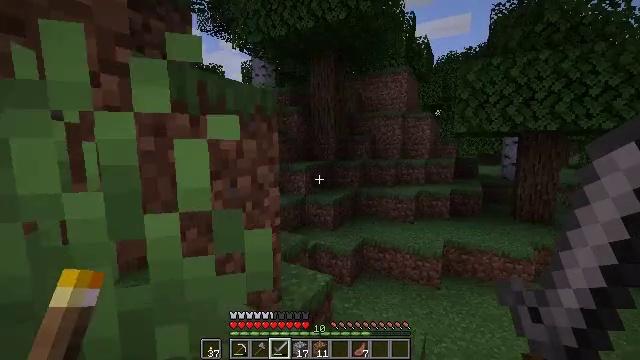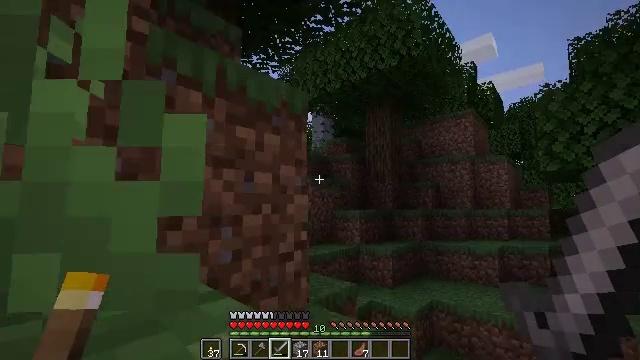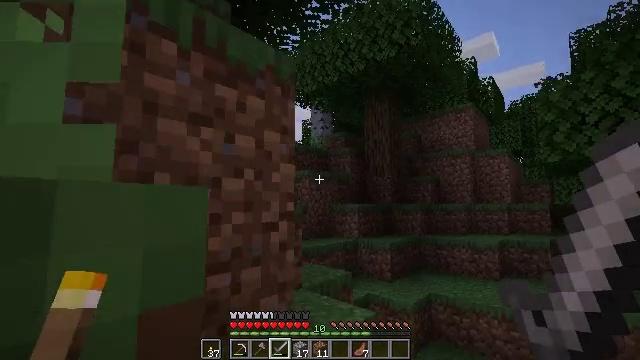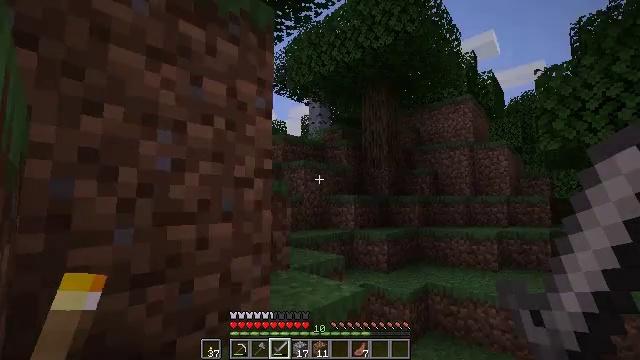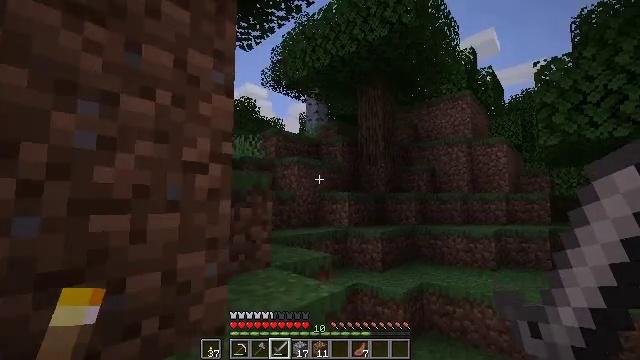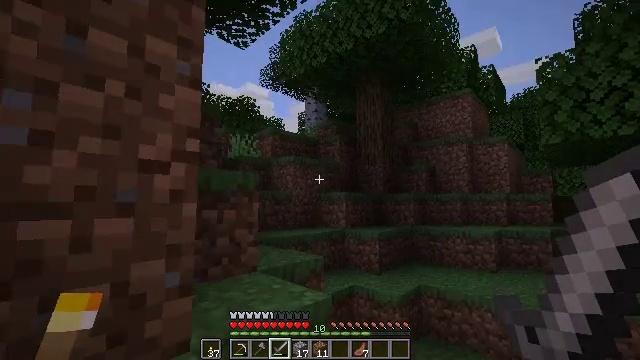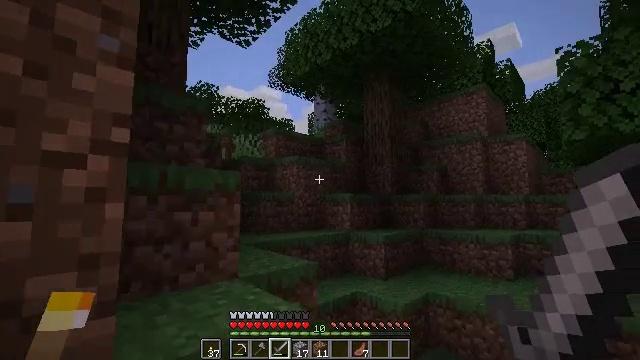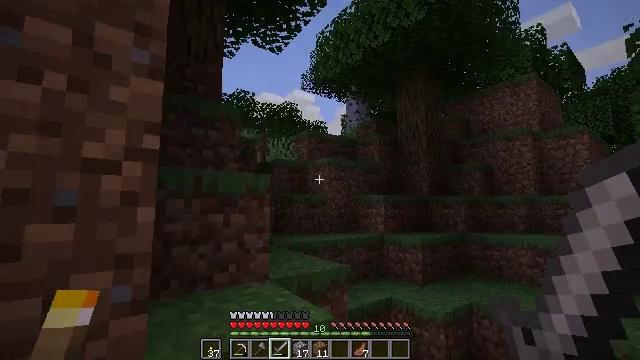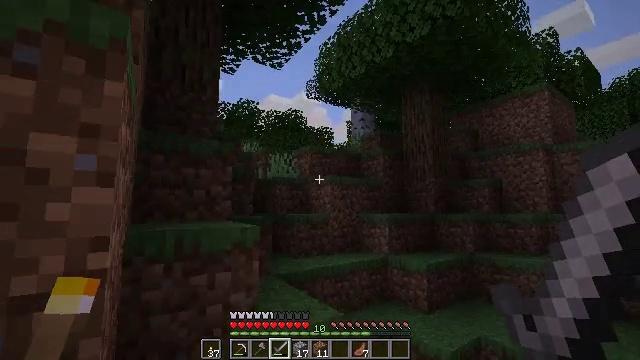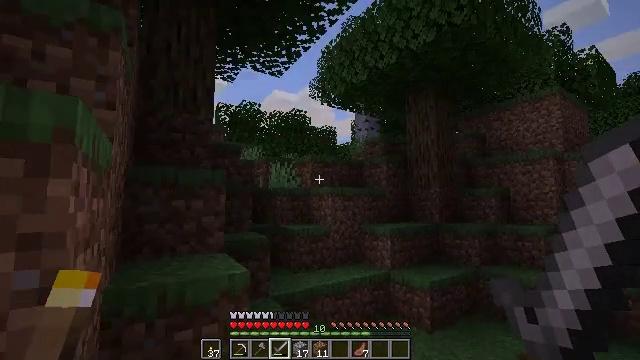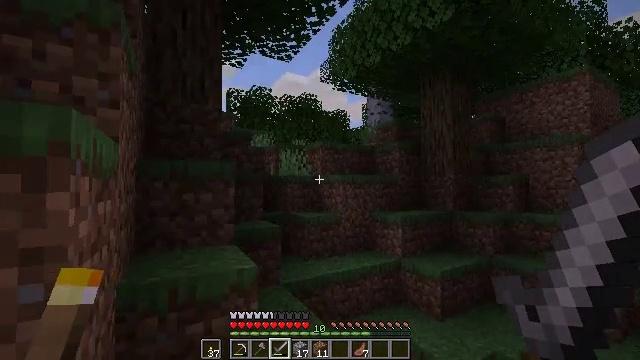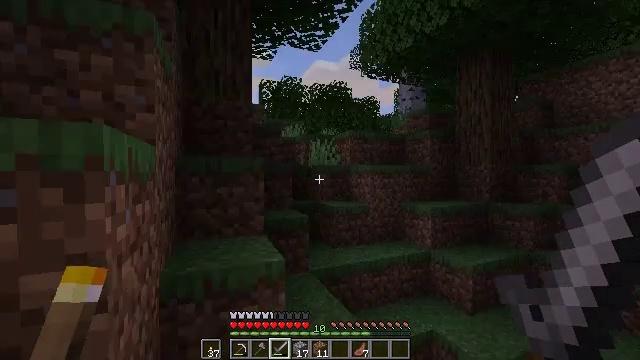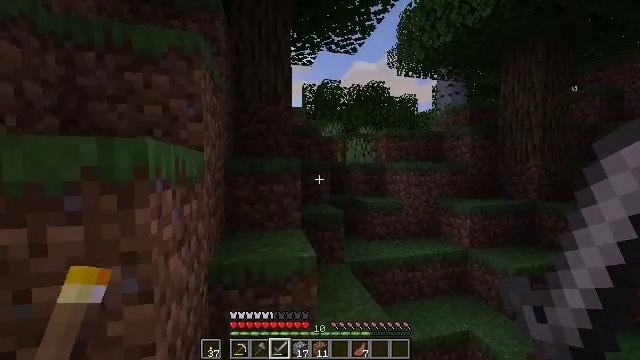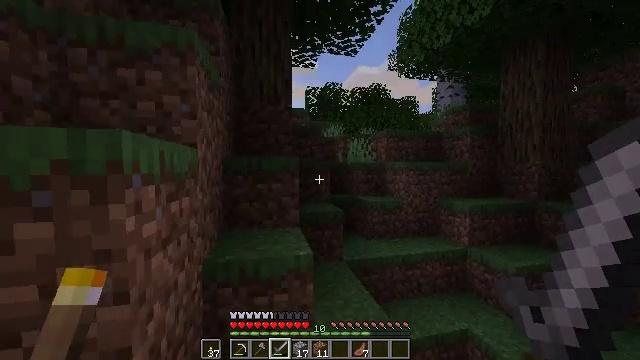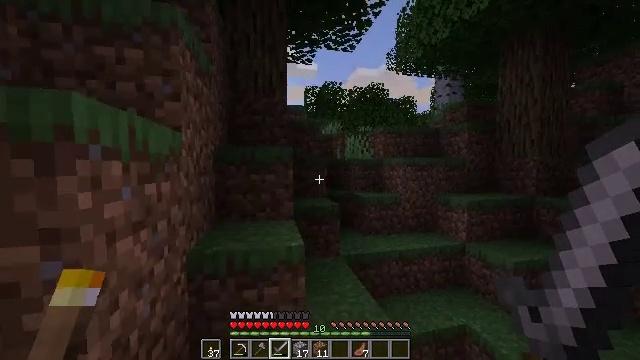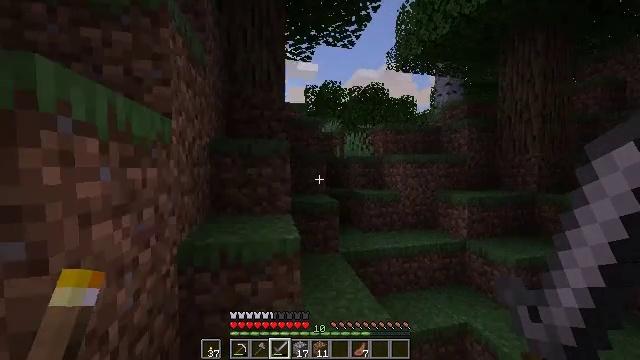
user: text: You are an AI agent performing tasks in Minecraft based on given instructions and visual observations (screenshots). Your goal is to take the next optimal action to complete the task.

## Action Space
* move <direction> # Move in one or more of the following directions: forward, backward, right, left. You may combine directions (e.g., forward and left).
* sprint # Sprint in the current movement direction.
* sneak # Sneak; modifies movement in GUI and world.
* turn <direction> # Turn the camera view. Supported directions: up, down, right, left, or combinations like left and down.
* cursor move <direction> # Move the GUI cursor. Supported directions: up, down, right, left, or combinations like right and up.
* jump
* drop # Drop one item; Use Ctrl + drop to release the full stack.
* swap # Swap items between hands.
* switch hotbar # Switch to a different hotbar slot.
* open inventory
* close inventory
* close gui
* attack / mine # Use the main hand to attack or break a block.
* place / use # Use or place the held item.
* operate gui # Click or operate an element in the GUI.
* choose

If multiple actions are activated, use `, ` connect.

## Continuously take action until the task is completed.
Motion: motion action
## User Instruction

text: Mine oak leaves.
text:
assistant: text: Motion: move forward, sprint, turn left and up
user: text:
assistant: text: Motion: move forward, sprint
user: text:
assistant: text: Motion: move forward
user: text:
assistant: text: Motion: move forward
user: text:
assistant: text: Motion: move forward
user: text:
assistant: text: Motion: move forward, turn left
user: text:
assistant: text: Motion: move forward, sprint, turn left, jump
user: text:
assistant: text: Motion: move forward, sprint, turn left, jump
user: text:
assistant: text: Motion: move forward, sprint, turn left and down, jump
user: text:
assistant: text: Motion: move forward, sprint, turn left and down, jump
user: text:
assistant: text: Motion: move forward, sprint, turn left and down, jump
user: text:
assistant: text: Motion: move forward, sprint, turn left and down
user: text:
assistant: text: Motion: move forward, sprint, turn left
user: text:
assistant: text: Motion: move forward, sprint
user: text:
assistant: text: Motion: move forward, sprint
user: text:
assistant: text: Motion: move forward, sprint
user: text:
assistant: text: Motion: move forward, sprint, turn left and up
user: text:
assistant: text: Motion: move forward, sprint, turn up
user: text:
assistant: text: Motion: move forward, sprint, turn up
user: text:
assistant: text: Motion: move forward, sprint, turn left and up, jump
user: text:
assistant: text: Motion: move forward, sprint, turn left and up, jump
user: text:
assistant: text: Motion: move forward, sprint, turn left and up, jump
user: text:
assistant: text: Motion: move forward, sprint, jump
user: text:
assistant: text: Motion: move forward, sprint, jump
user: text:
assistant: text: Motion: move forward, sprint, jump
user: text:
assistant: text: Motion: move forward, sprint
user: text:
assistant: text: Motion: move forward, sprint
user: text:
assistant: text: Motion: move forward, sprint
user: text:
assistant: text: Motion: move forward, sprint
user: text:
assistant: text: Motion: move forward, sprint